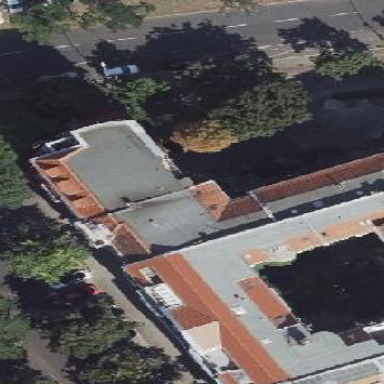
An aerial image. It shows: Building with apartments featuring unique double saltbox roof shape.